Question: See, I have been trying to detect books in a bookshelf:

I used Contours for bounding boxes. However, I just want to capture the book objects. If I lessen the threshold from Canny, it won't detect the book edges themselves but it detects the book titles or some images from the spine.
I used houghlines and it worked well for detecting the book edge. How can I apply bounding boxes but with houghlines instead of contours?
code I used for Contour finding:
'''
edges = cv2.Canny(blur,thresh,thresh*2)
drawing = np.zeros(img.shape,np.uint8)
contours,hierarchy = cv2.findContours(edges,cv2.RETR_TREE,cv2.CHAIN_APPROX_SIMPLE)
for cnt in contours:
x,y,w,h = cv2.boundingRect(cnt)
cv2.rectangle(img,(x,y),(x+w,y+h),(0,255,0),2)
rect = cv2.minAreaRect(cnt)
box = cv2.cv.BoxPoints(rect)
box = np.int0(box)
'''
where:
'''
img = cv2.imread('books3.jpg')
gray = cv2.cvtColor(img,cv2.COLOR_BGR2GRAY)
blur = cv2.GaussianBlur(gray,(5,5),0)
'''
For the houghlines:
'''
lines = cv2.HoughLines(edges,1,np.pi/180,120)
for rho,theta in lines[0]:
a = np.cos(theta)
b = np.sin(theta)
x0 = a*rho
y0 = b*rho
x1 = int(x0 + 1000*(-b))
y1 = int(y0 + 1000*(a))
x2 = int(x0 - 1000*(-b))
y2 = int(y0 - 1000*(a))
'''
where:
'''
im = cv2.imread('books2.jpg')
gray = cv2.cvtColor(im,cv2.COLOR_BGR2GRAY)
edges = cv2.Canny(gray,100,300,apertureSize = 3)
'''
Thank you so much in advance.
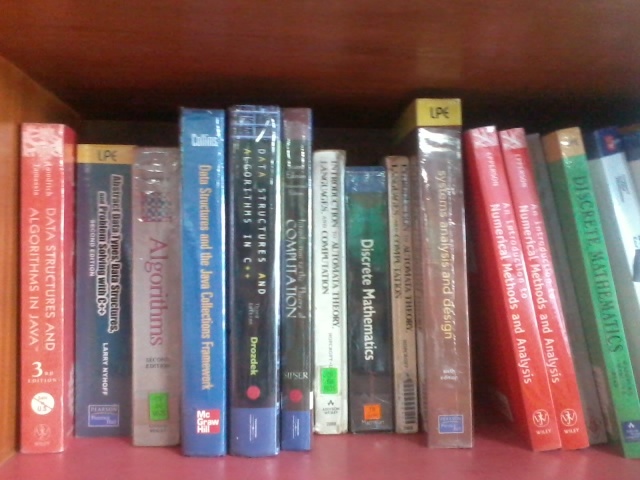
Answer: I am actually working on something similar myself. trying to segment the books from one another in a bookshelf. I wish to ask what is the progress on your side so far?
I have yet to tried contours method. However, what I did try was to pre-process the image, canny the image before using HoughLines. The image belows shows a rough result.
I admit I have to perfectly segment out the books either. As you can see in the image, there are more lines then I actually wanted due to the nature of the book spine. I am looking into preprocessing methods that can help me to rid such problem.
I noticed you mentioned that "If I lessen the threshold from Canny, it won't detect the book edges themselves but it detects the book titles or some images from the spine." Maybe for HoughLine Parameters, you can adjust the theta? for instance to 90 degrees so that the book titles, etc will not be detected.
You can also try 'HoughLineP' which is basically Probabilistic Hough Line Transform. More details about that can be found in:
<URL>
Hope my methods give some ideas.I also hope to hear updates from you in regards to your contour method. Hope we can share tips and work together as we have a common goal (: Hope to hear from you soon.